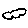
Label: cloud